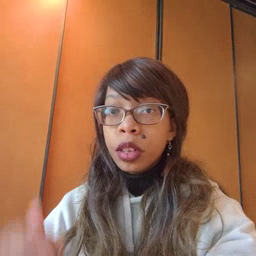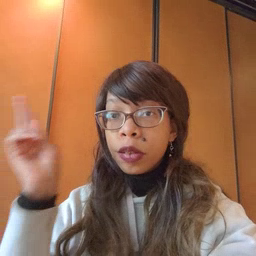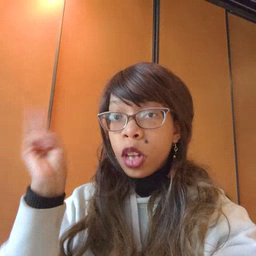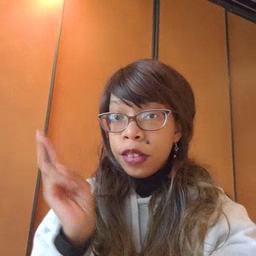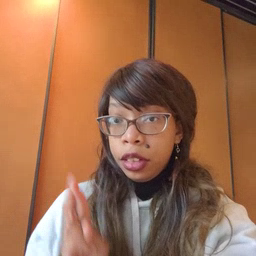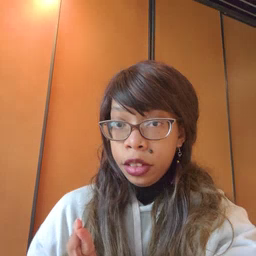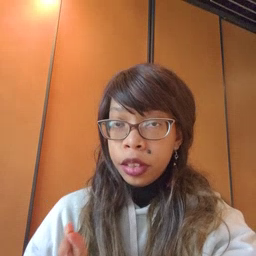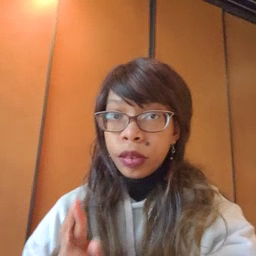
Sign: refrigerator